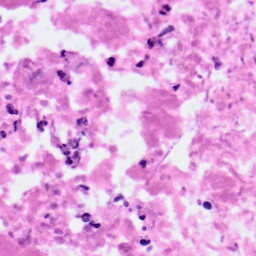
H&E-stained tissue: Pancreatic